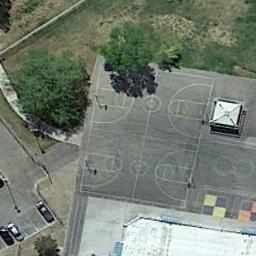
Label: basketball_court